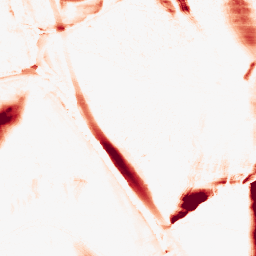
Category: morphological
Decomposition family: morphological_ellipse
Decomposition parameters: operation: opening
width: 10
height: 50
Upsampling method: bicubic
Upsampling parameters: scale: 4
Upsampling scale: 4